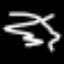
Label: squiggle